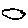
Label: cloud